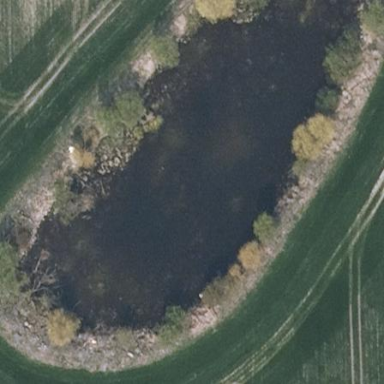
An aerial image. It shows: Pond surrounded by natural water.